Question: There's this little white gap at the end of my document. I right click and inspect the element and it says it's the body. Any idea how to fix this?

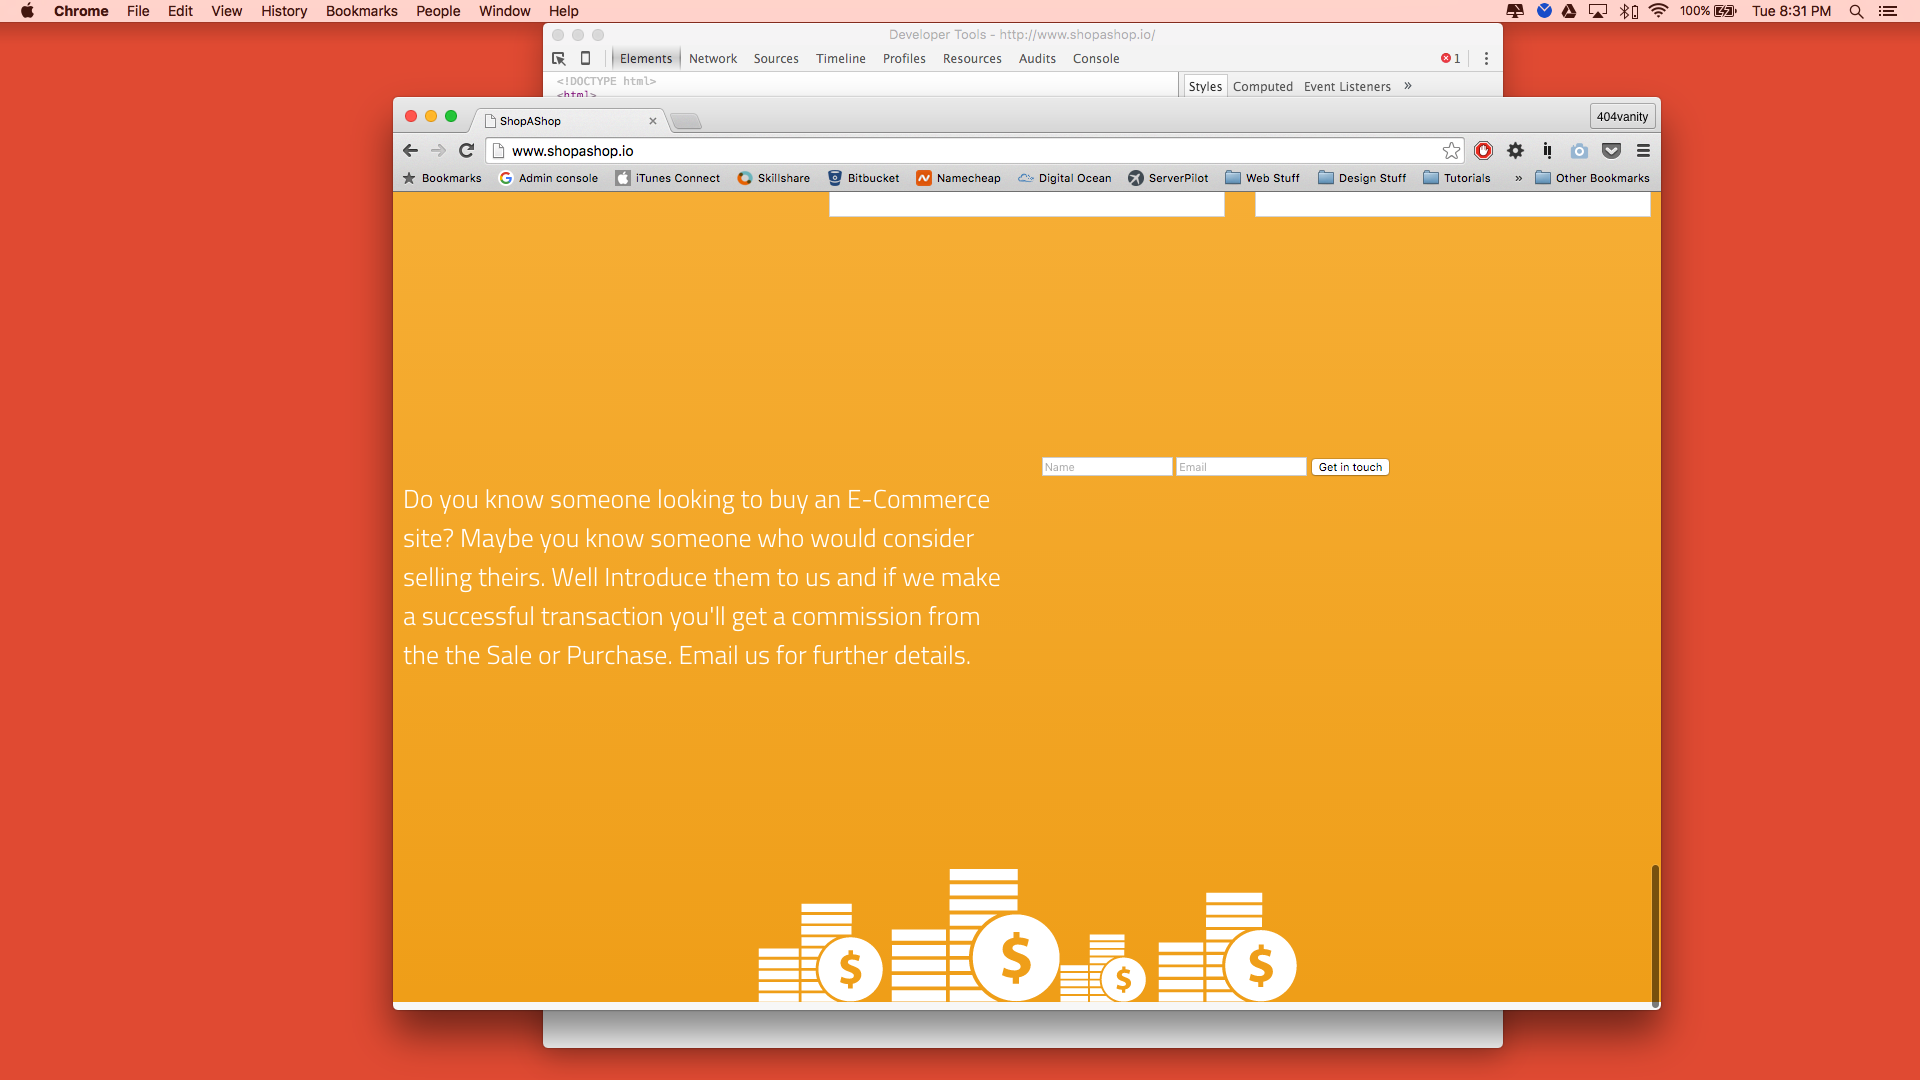
Answer: Try
'''
body {
margin: 0px;
padding: 0px;
}
'''
If you don't need border you may add third rule (one of):
'''
border-width: 0px;
border: none;
'''
If you need to remove only this on down of the screen, use:
'''
margin-bottom: 0px;
padding-bottom: 0px;
'''
This won't even touch this on left or right.